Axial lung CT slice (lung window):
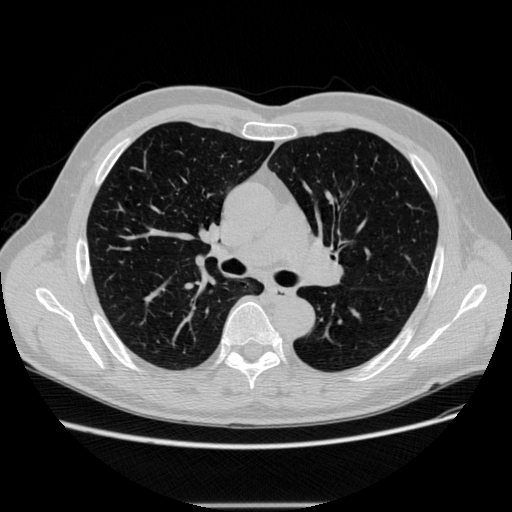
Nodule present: no